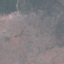
Land use / land cover class: HerbaceousVegetation